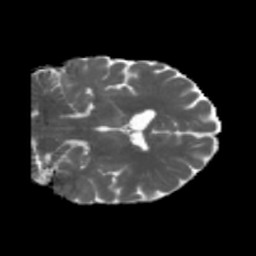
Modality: MD
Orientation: coronal
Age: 42
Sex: male
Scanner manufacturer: siemens
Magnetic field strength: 3 T
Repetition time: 5.47 s
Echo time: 0.0854 s